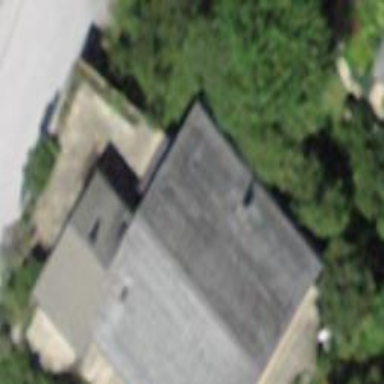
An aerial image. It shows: Detached building.